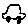
Label: car